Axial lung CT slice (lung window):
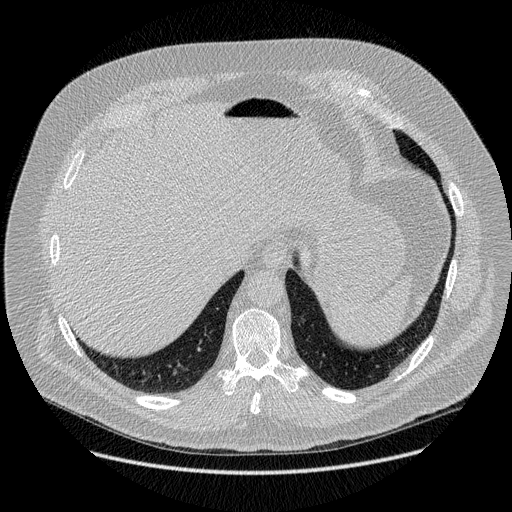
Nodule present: no